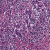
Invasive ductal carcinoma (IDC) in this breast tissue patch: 1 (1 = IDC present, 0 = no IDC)